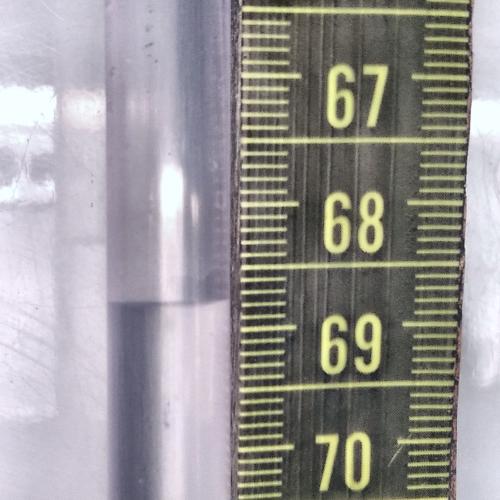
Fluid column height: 68.8 cm